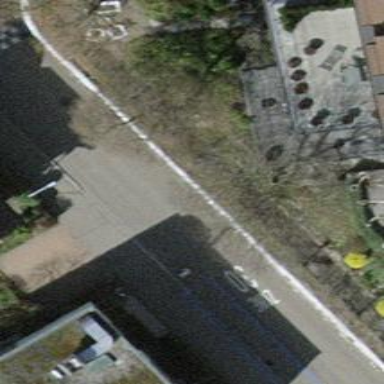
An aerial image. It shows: Retaining wall.